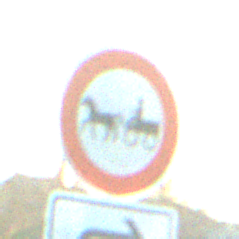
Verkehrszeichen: VerbotGespannfuhrwerke
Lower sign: RichtungsangabeDurchPfeile5
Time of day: SunriseSunset
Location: Outdoor (RoadRail)
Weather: PartlyCloudy
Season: NotSpecified
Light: Natural